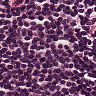
Metastatic tissue present: no